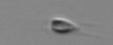
Label: Calciopappus